Interaction volume radius: 5 \u00c5
Interaction volume height: 10 \u00c5
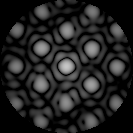
Disorder parameter: 0.1732